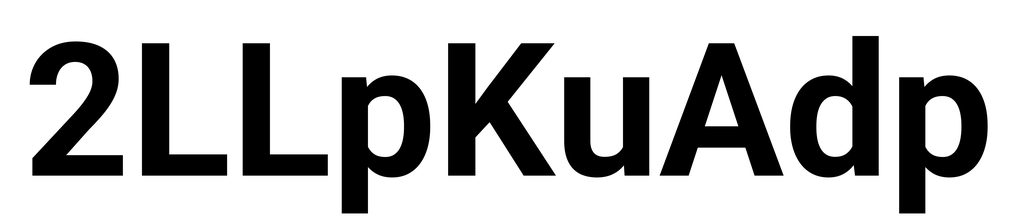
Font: Roboto_Bold